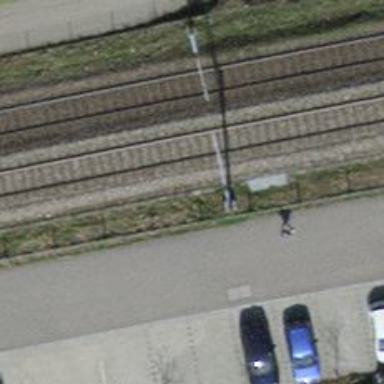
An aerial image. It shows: Railway milestone.